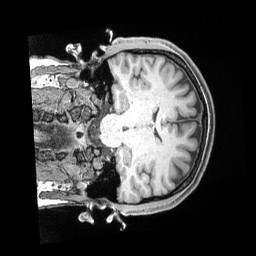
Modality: T1w
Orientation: coronal
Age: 39
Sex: female
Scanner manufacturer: siemens
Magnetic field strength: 3 T
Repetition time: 2 s
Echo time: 0.00211 s